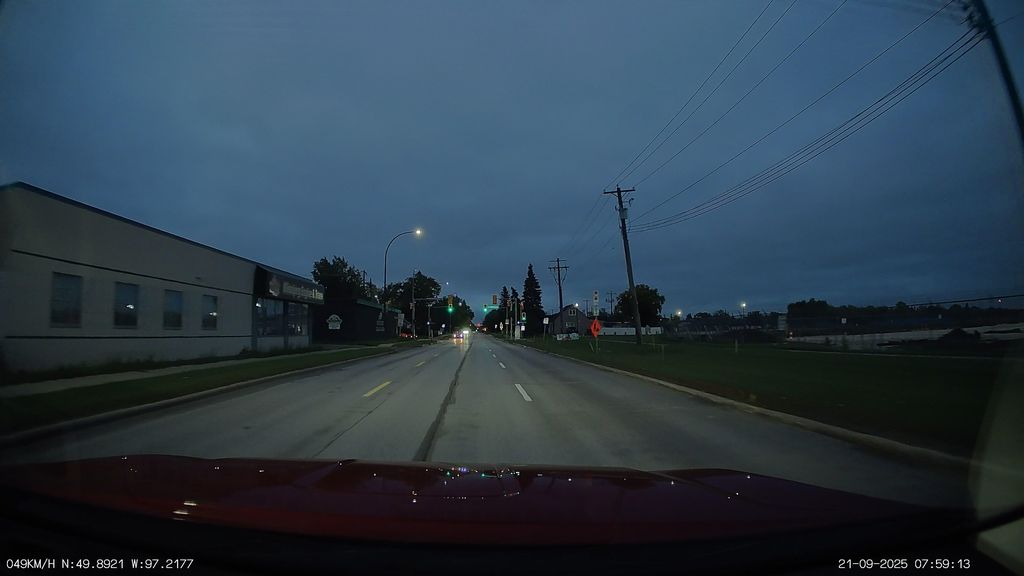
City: winnipeg